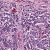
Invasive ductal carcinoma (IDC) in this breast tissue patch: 1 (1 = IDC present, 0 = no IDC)